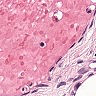
Metastatic tissue present: yes